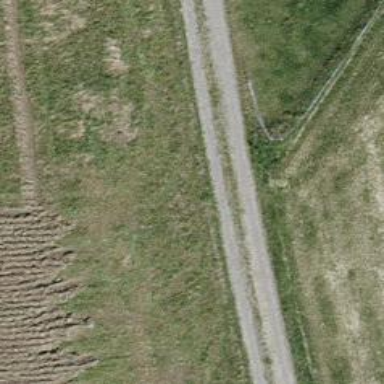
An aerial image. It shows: Track with compacted grade 4 surface.